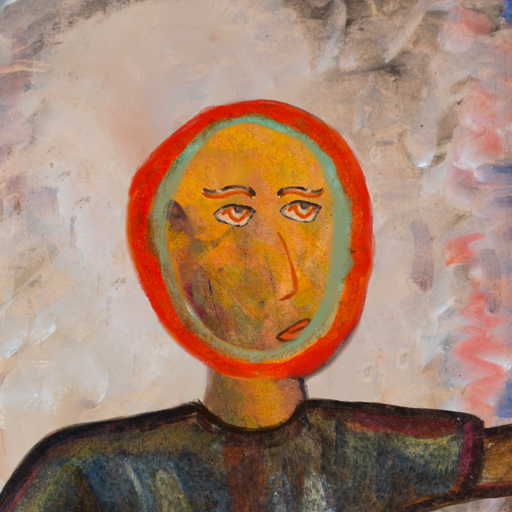
Background: Roy_Bahadur, Head And Neck Side: Gypsy_Mother, Face Side: Experience, Bust: Mosgoul, Hair Side: Sisters, Head Accessory: Blank, Second Necklace: Blank, Necklace: Blank, Baby: Blank